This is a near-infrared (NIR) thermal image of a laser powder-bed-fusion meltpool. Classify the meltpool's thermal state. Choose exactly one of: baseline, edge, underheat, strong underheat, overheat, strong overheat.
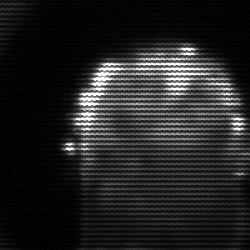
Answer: baseline